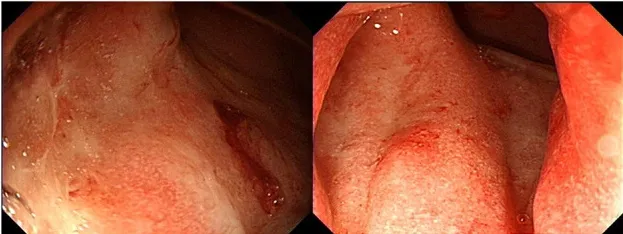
Sigmoidoscopy demonstrating superficial ulcers and erosion confined to the rectum.
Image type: endoscopy (gi_endoscopy)